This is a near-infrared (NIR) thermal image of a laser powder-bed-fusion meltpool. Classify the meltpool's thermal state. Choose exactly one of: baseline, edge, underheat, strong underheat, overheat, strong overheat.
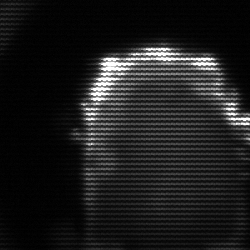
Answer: baseline